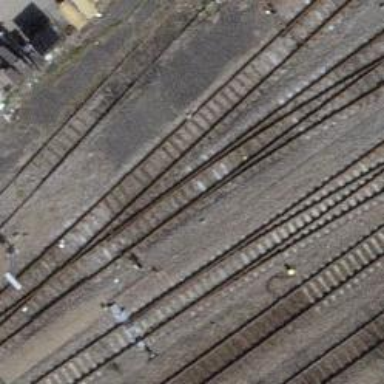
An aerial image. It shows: Single track railway siding.